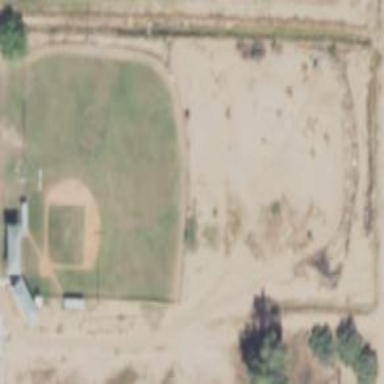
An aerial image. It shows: Baseball pitch for leisure land.